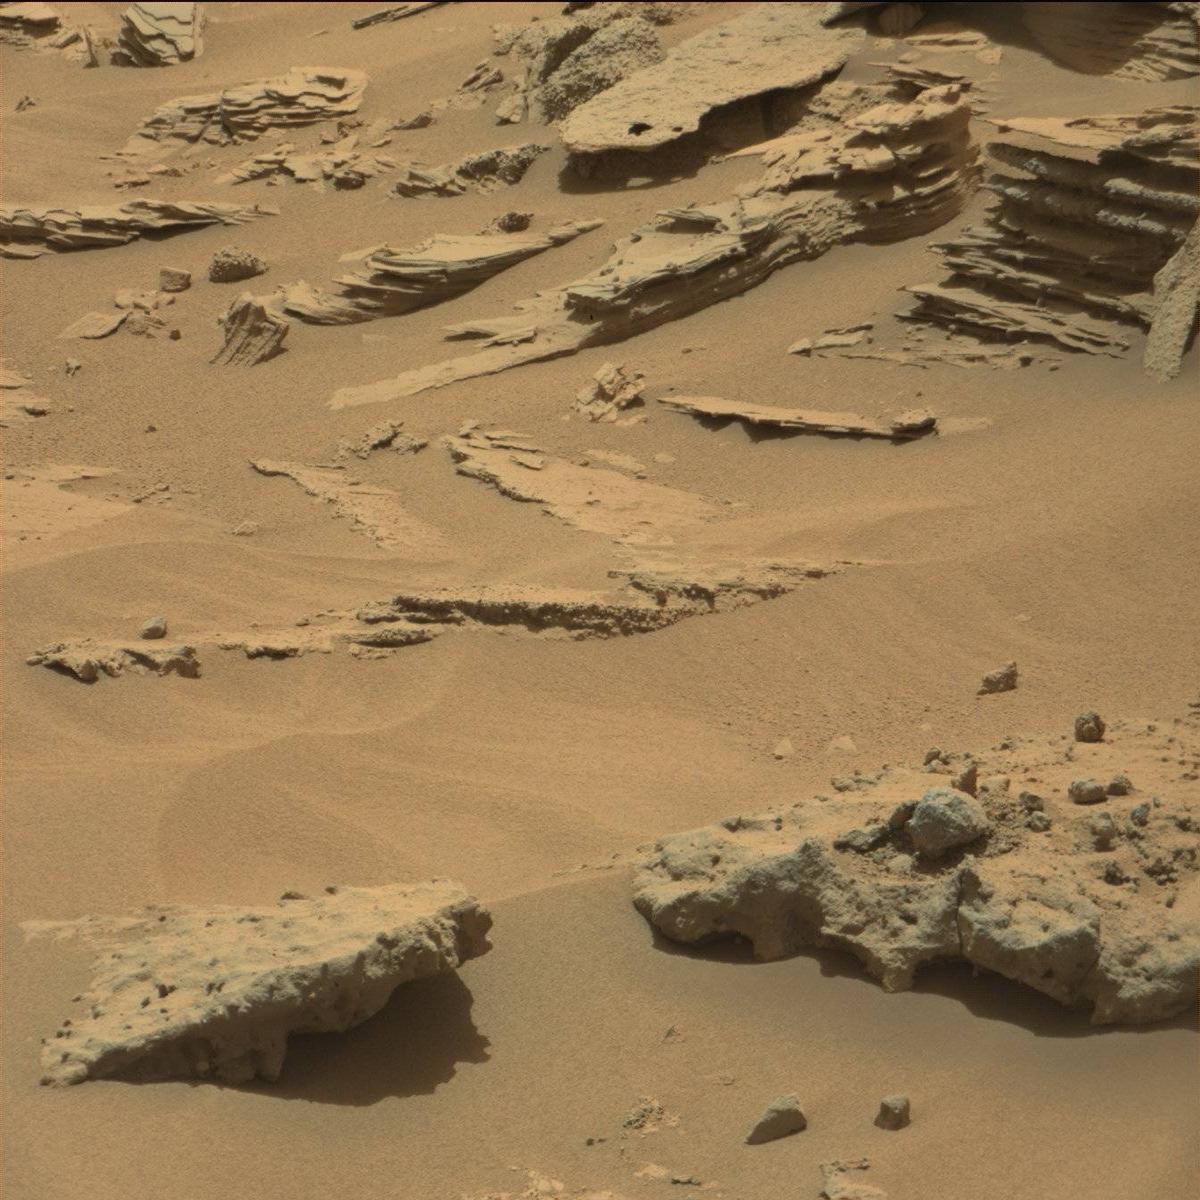
Terrain classes present: Bedrock, Rock, Sand / Soil